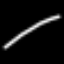
Label: line